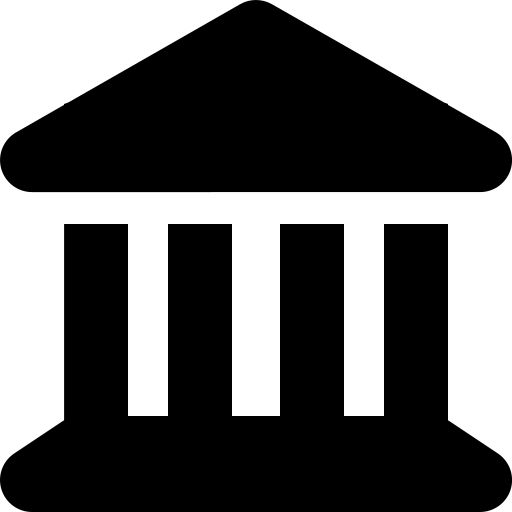
Tags: icon, FontAwesome, fa-icon, solid, landmark